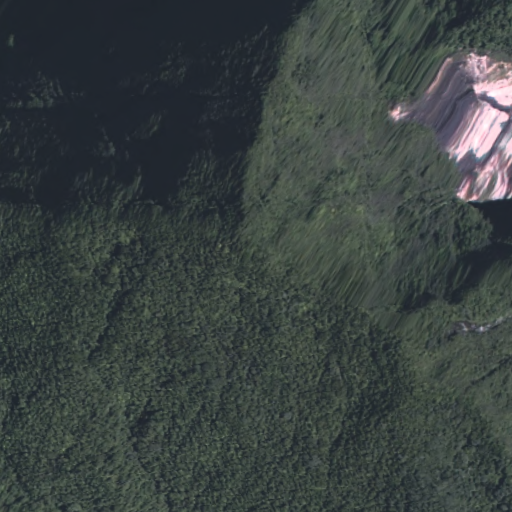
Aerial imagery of mountain in Hawaii named Pāku‘i containing only unknown